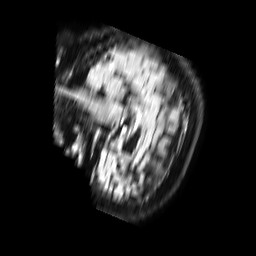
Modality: FLAIR
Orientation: sagittal
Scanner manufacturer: philips
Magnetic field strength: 1.5 T
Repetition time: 6 s
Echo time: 0.1029 s